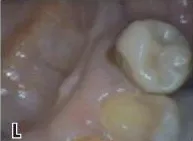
Initial clinical images. Lingual 34 has prosthetic restoration.
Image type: medical_photograph (other_medical_photograph)